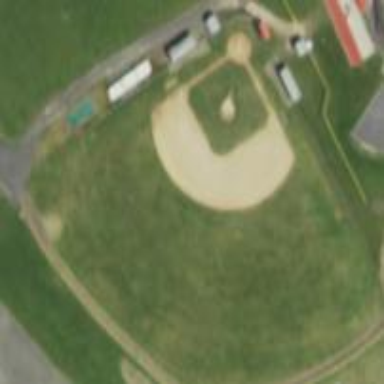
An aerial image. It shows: Baseball pitch for leisure and sports activities.